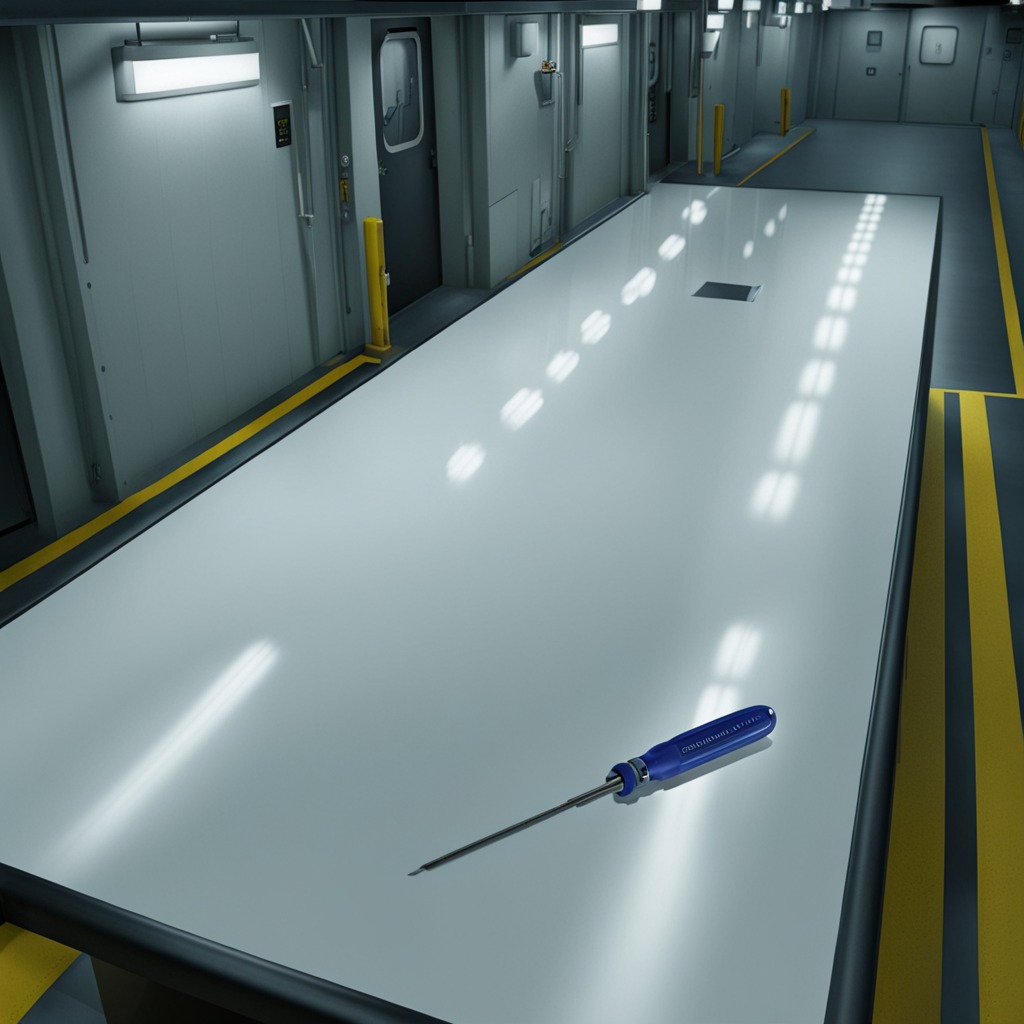
A screwdriver is lying on a table in a ship maintenance bay.